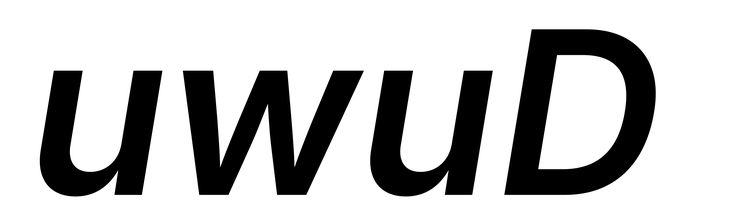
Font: Inter-Italic_SemiBold_Italic